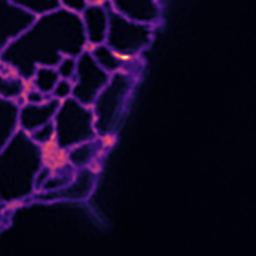
Label: Super-resolution ER image